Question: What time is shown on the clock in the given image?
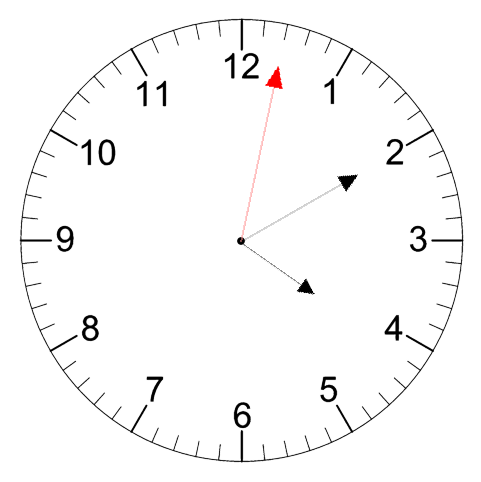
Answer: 04:10:02